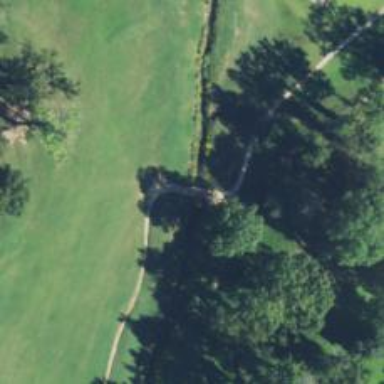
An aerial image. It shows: Path bridge used as golf cartpath.